Question: Count the number of objects in the diagram.
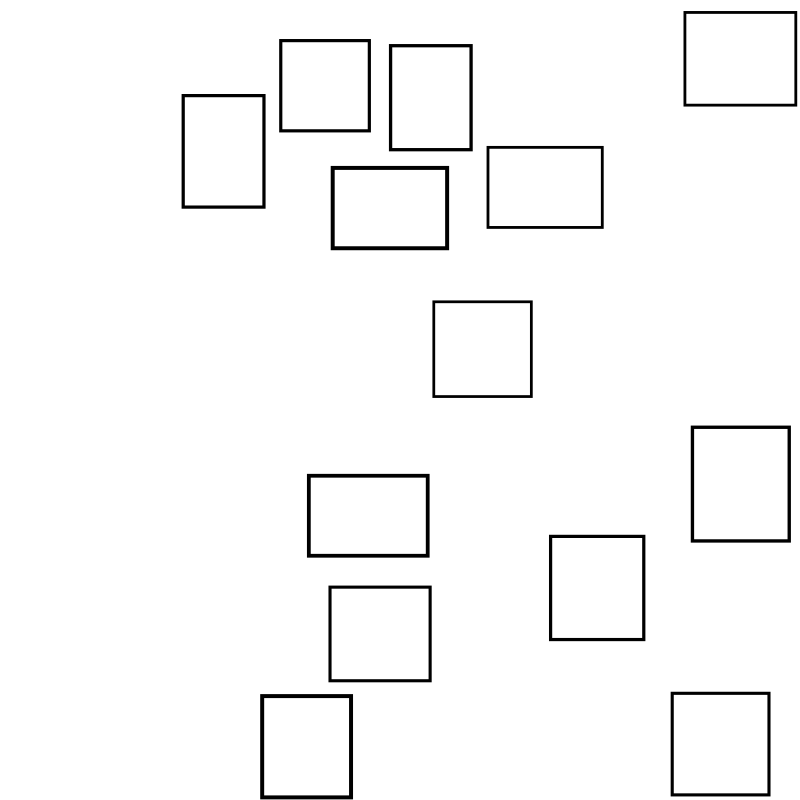
Answer: 13